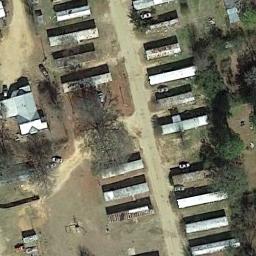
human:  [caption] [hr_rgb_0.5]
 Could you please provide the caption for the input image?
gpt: The mobile home park is on the bare land next to some trees .

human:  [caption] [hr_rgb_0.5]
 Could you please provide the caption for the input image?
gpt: Many buildings of different shapes are in mobile home parks .

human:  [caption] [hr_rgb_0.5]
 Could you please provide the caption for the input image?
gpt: There are several trees around the mobile home community .

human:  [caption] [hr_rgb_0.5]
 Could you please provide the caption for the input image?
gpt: The mobile home park has some mobile homes arranged in lines and a road goes through the mobile home park .

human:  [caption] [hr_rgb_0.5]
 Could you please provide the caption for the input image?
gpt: There are some buildings and brown bare land in the mobile home park .